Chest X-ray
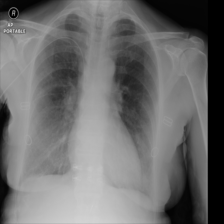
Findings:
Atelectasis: negative
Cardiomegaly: negative
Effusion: negative
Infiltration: negative
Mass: negative
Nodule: negative
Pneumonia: negative
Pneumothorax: negative
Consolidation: negative
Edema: negative
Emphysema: negative
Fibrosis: negative
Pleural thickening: negative
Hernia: negative